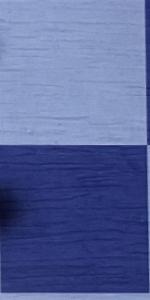
Label: Empty